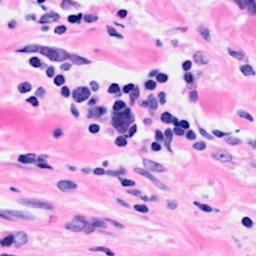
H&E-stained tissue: Breast